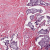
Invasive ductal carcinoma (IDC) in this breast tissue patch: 1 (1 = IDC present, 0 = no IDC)